Question: I have a weird problem, and can't figure it out.
The comme from the storyboard in XCode Version 7.0 (7A220).
When I display my main.storyboard clicking on the file, everything appear, but if I select UI elements or ViewControllers nothing get displayed in the Utilities rigth panel tabs. It used to work fine a hour ago.
Here are the screenshots:
This is the Main.storyboard opened in Xcode, and I selected a random UIView.(It does the same with any kind of elements)

Now, as you can see, nothing is displayed here. Usually I can access the element properties...
<URL>
<URL>
This one is the only one who still appear, but it loads weirdly and takes time.
<URL>
I don't have another computer for testing, and I can't work without this, so if you have any idea!
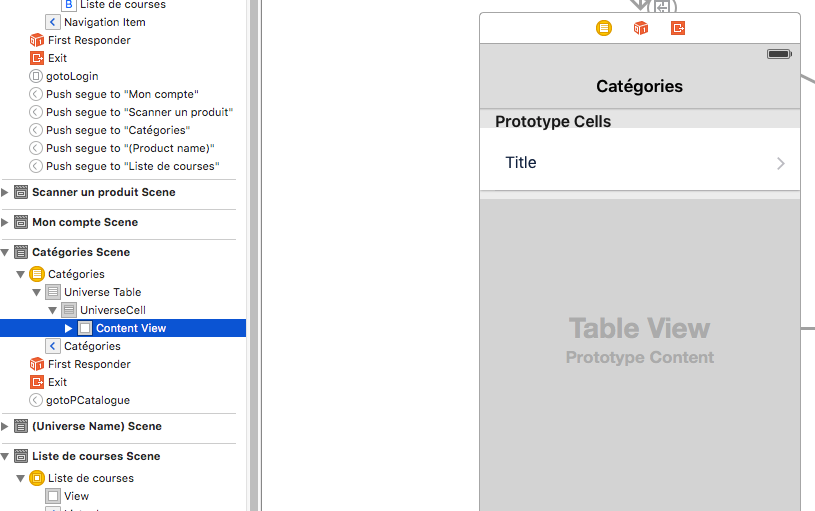
Answer: Restarting computer or Xcode never solves the problem.
I did two things, don't know which solved the problem.
First thing was to go into Window > project > 'yourProjectname' and the press the "delete derived data" option.
Second thing was to close the concerned tab on Xcode.
Hope this can help